Interaction volume radius: 10 \u00c5
Interaction volume height: 25 \u00c5
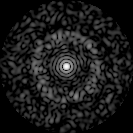
Disorder parameter: 0.8319